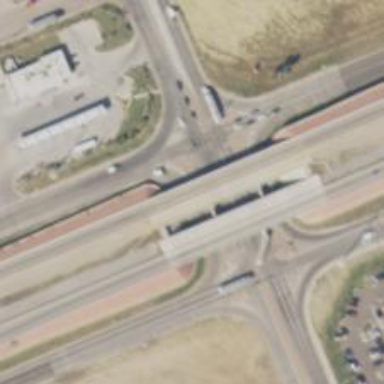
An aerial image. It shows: Secondary link road.